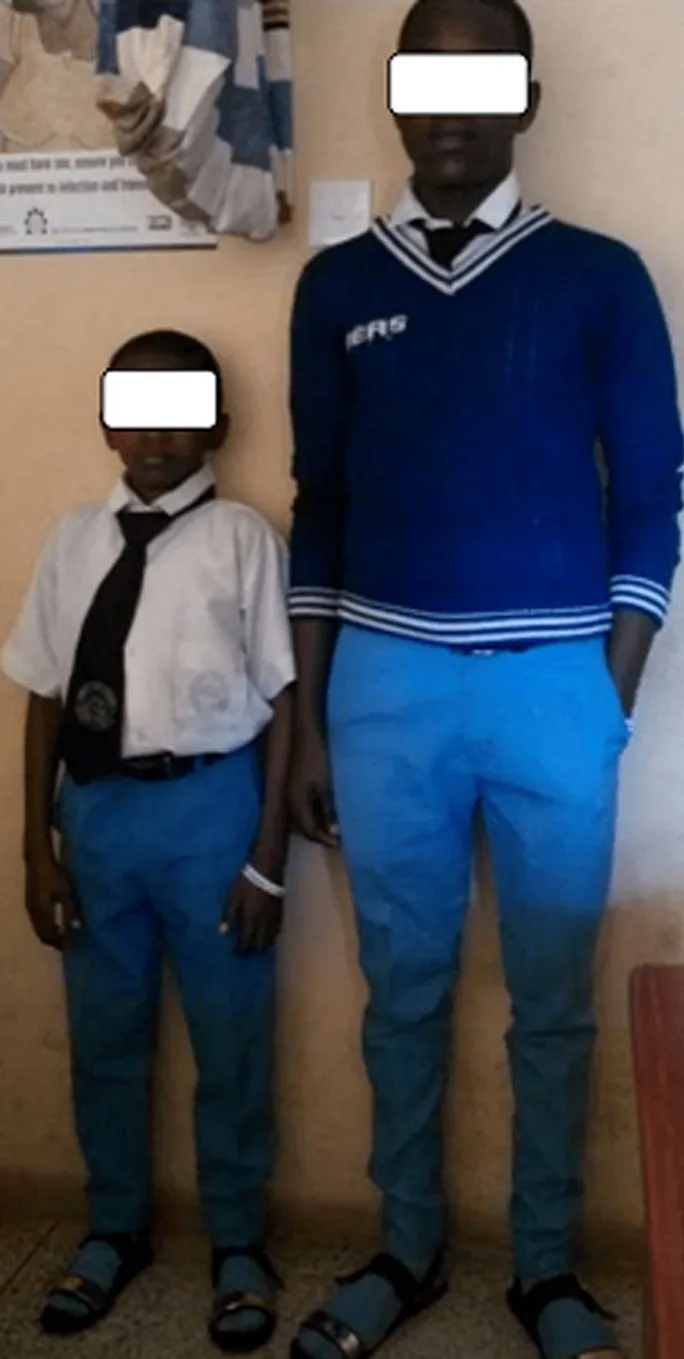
Combined hormone deficiency patient (left) and his normal twin brother.
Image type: medical_photograph (skin_photograph)